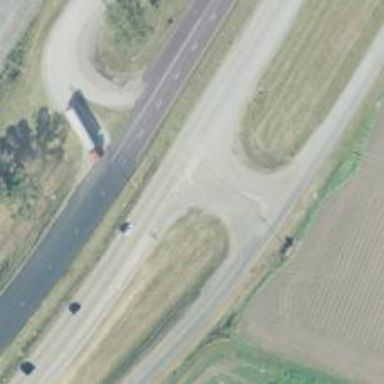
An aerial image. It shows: Trunk link highway.